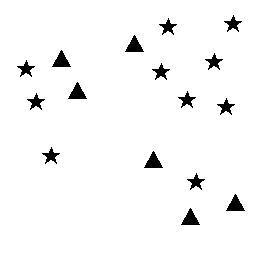
Squares: 0
Triangles: 6
Stars: 10
Total shapes: 16